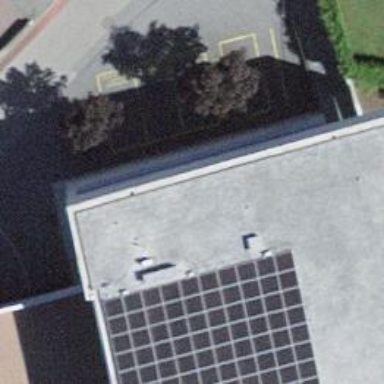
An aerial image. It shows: Charging station.